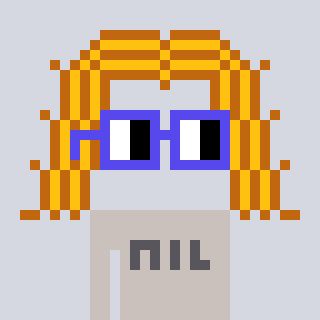
a pixel art character with square blue glasses, a hair-shaped head and a foggrey-colored body on a cool background